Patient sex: F
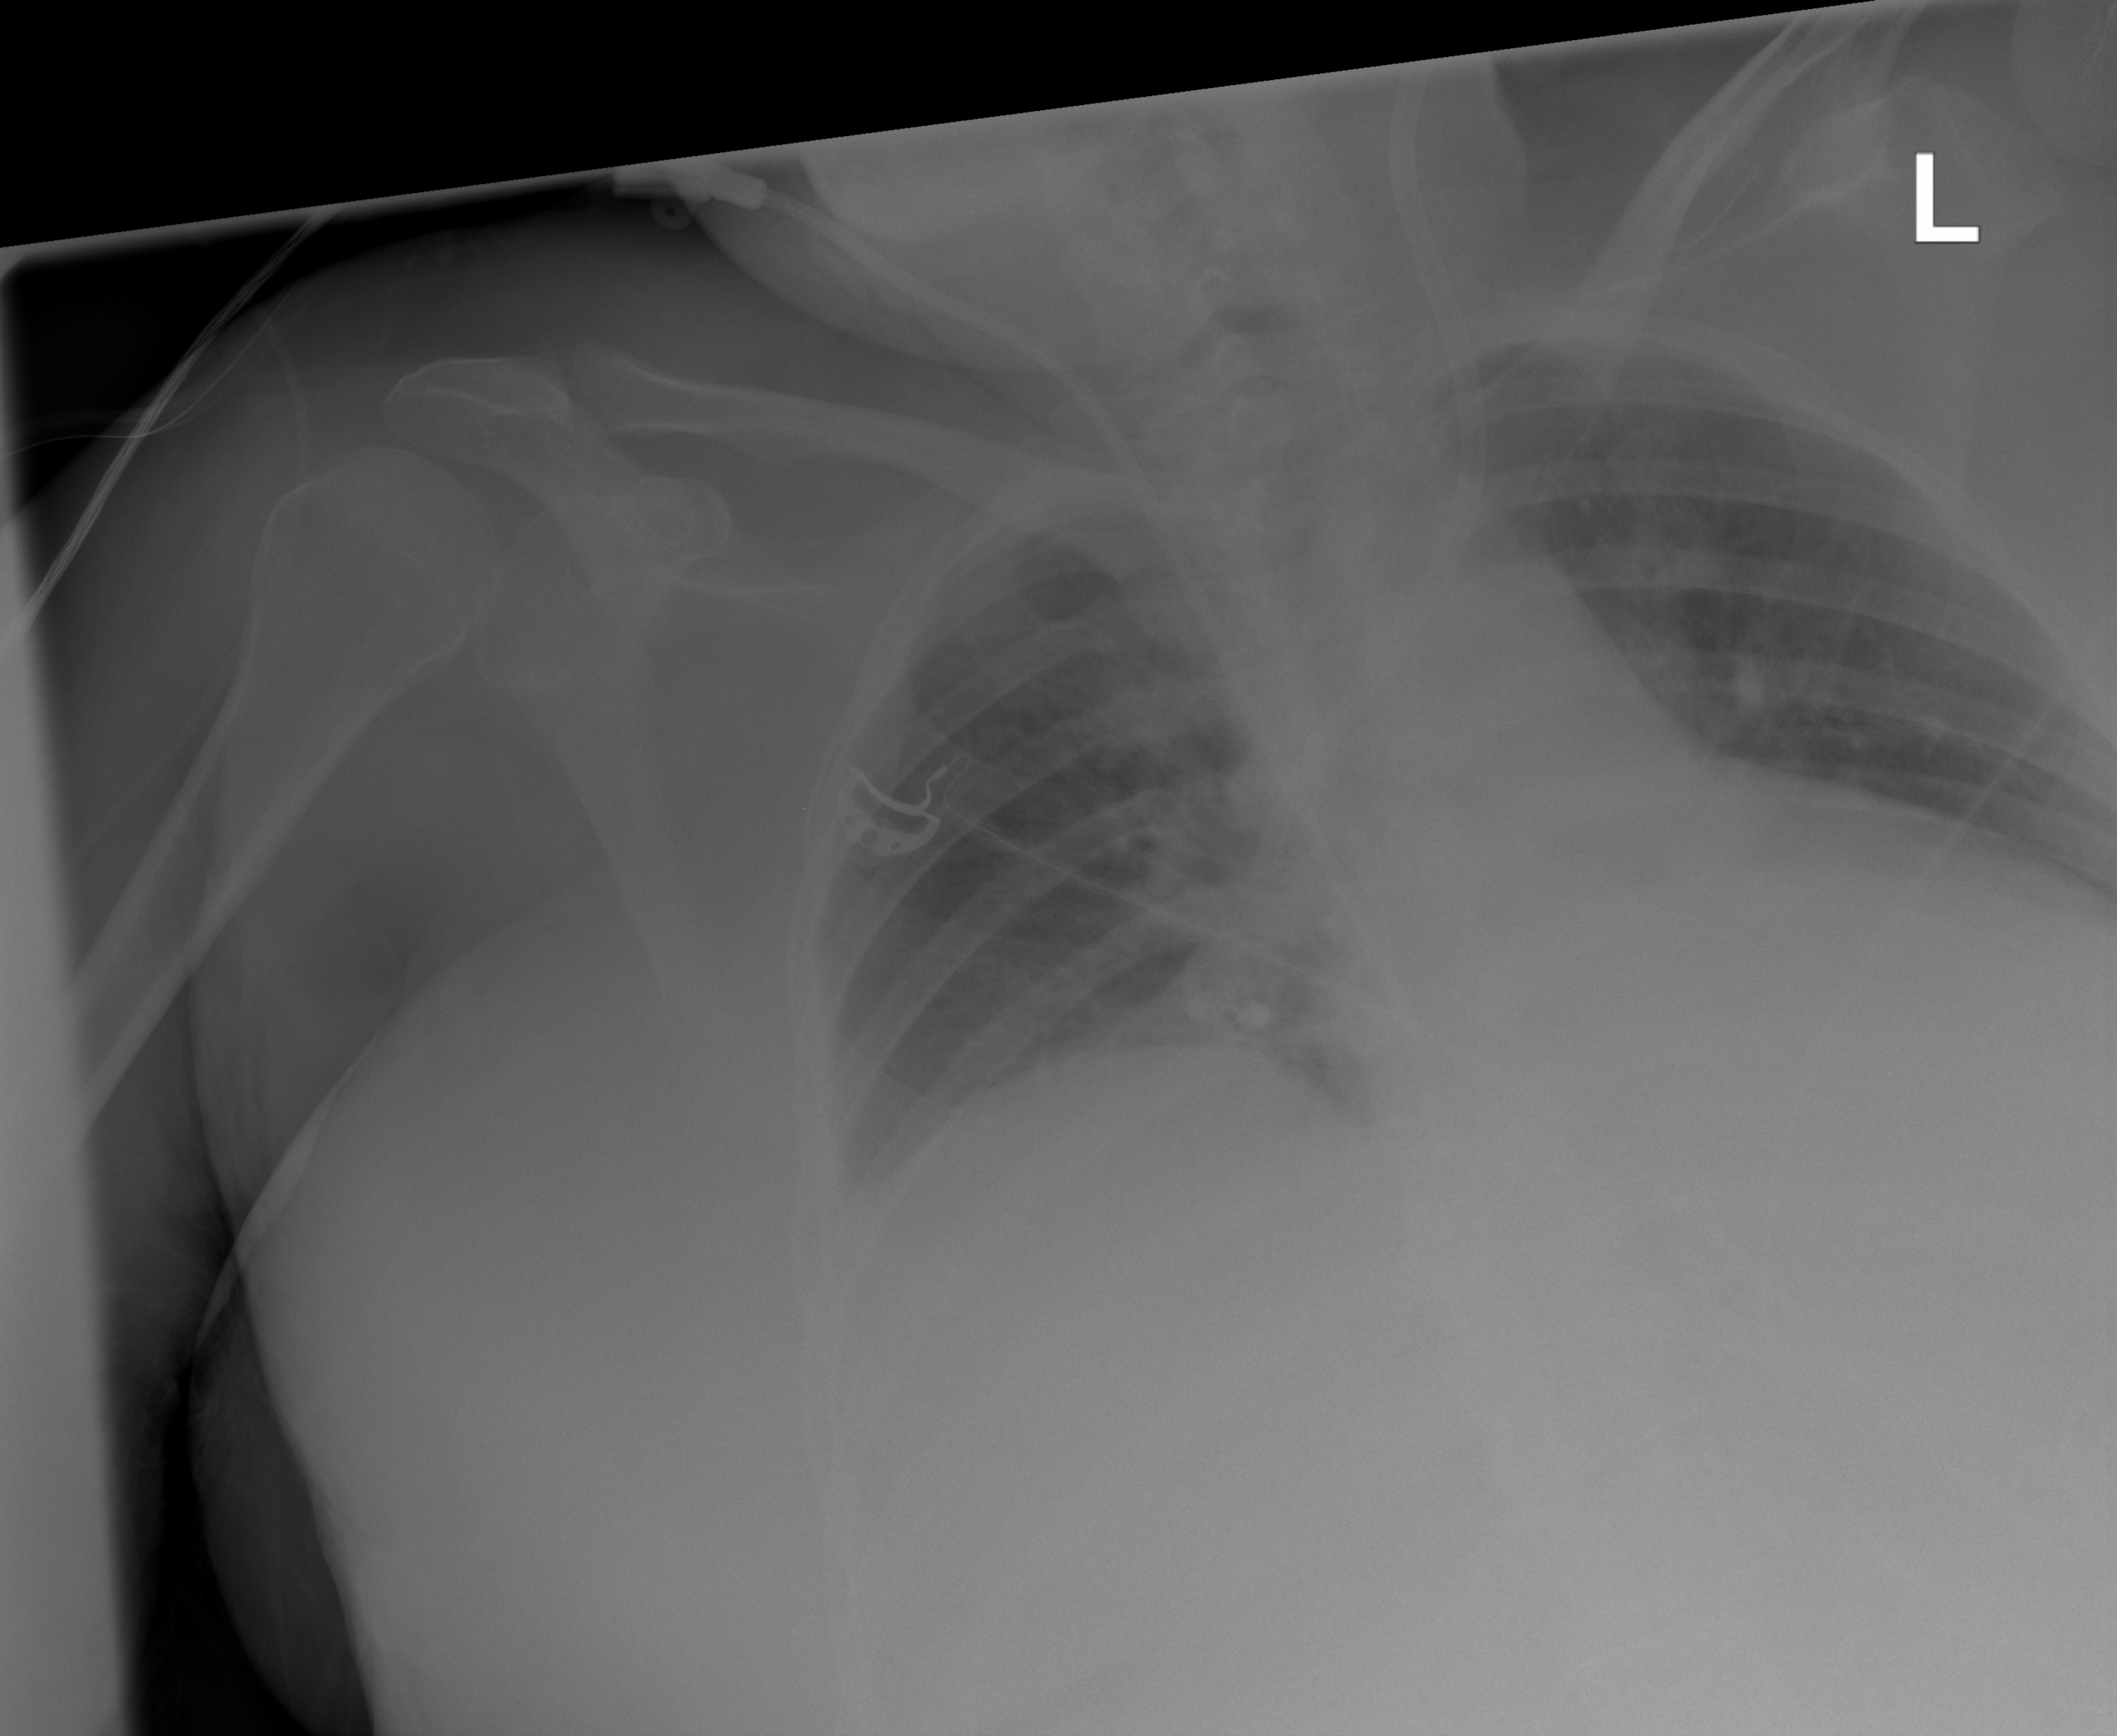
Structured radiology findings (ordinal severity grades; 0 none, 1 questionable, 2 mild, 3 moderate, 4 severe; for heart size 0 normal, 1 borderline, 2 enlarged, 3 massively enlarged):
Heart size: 2
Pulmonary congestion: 2
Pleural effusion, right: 2
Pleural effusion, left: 0
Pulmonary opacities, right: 0
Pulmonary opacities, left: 0
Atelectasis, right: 0
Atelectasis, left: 0